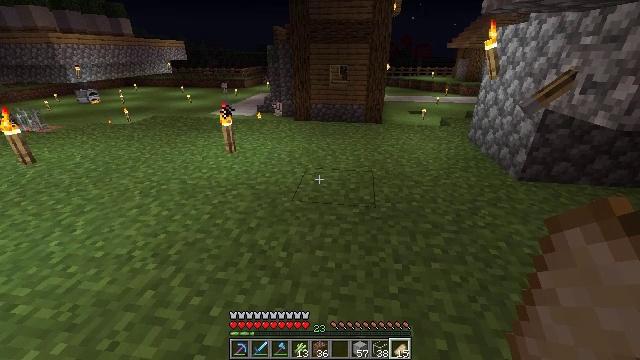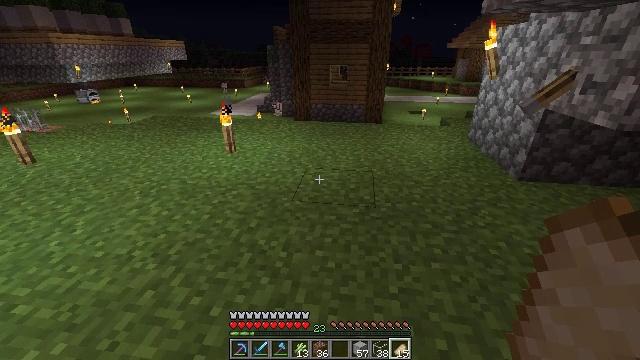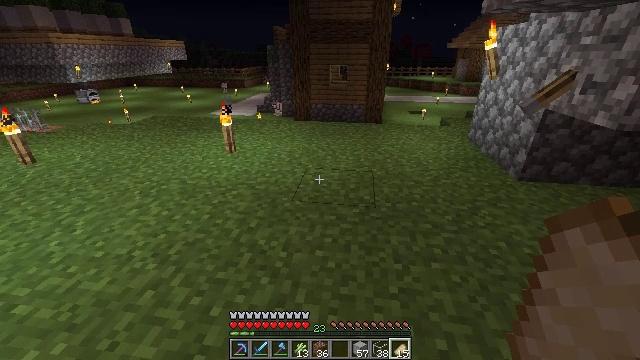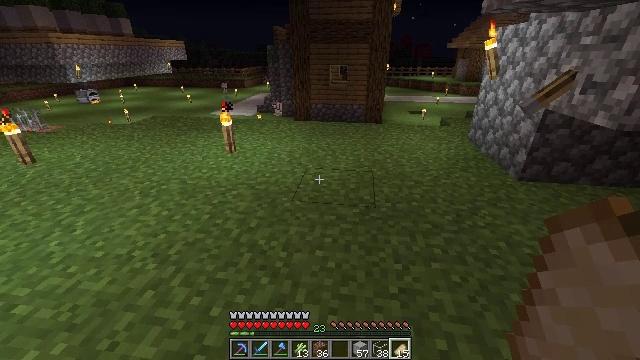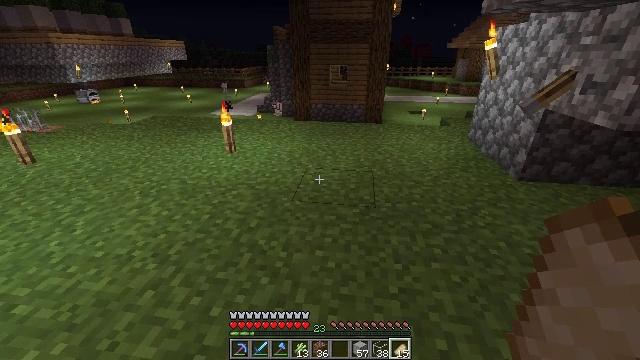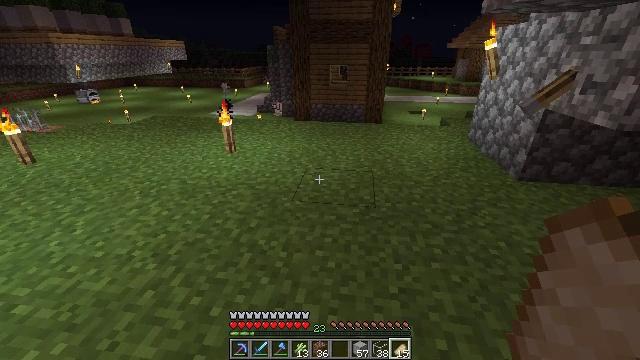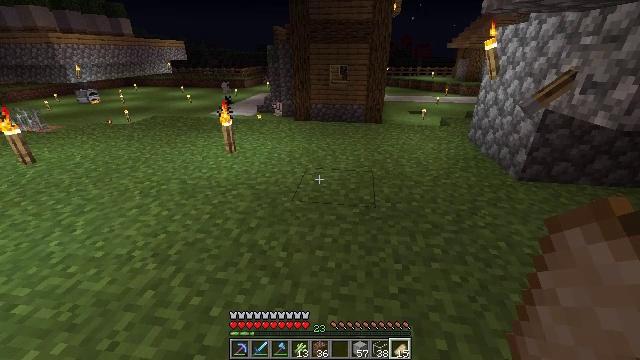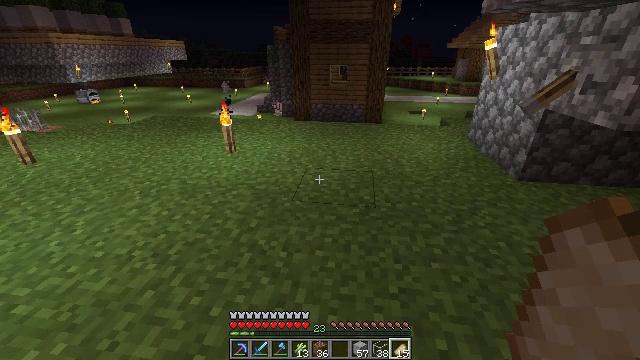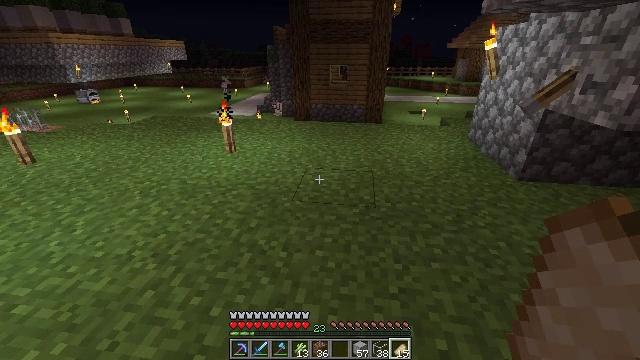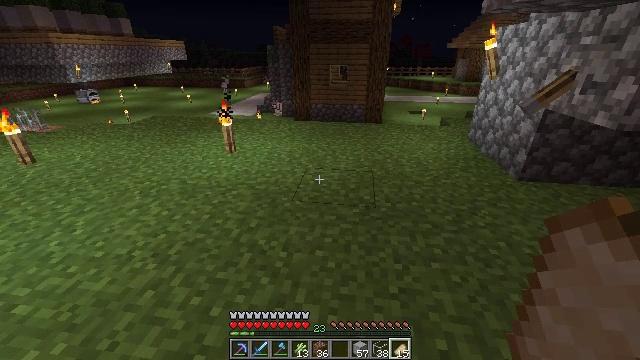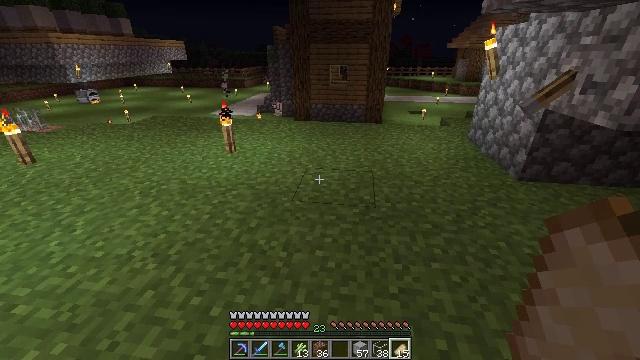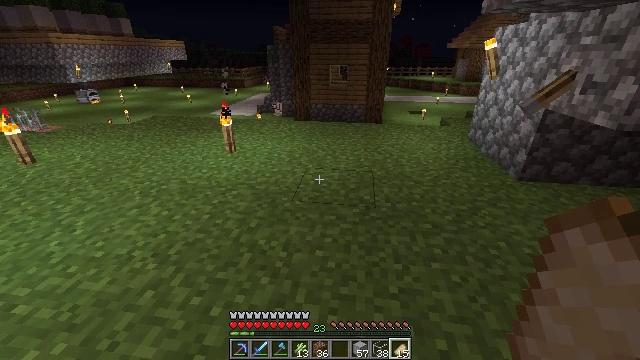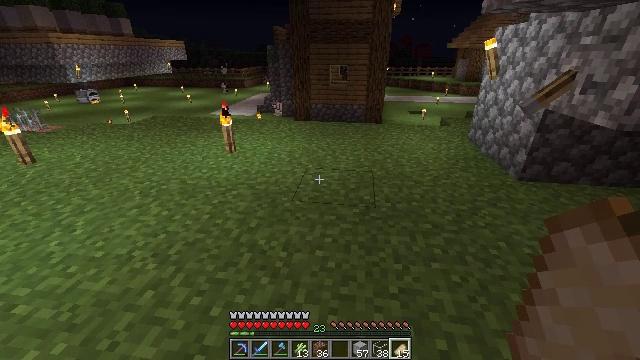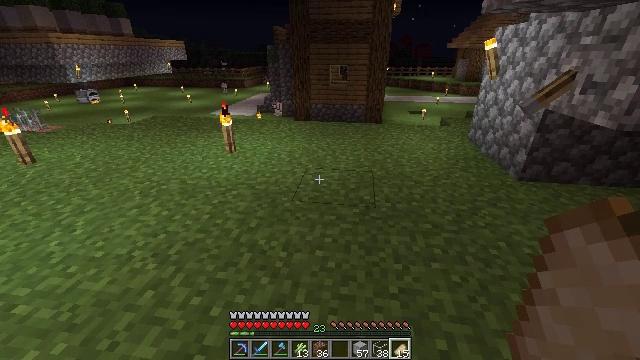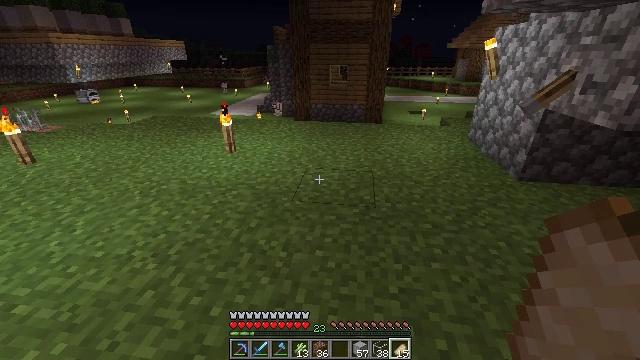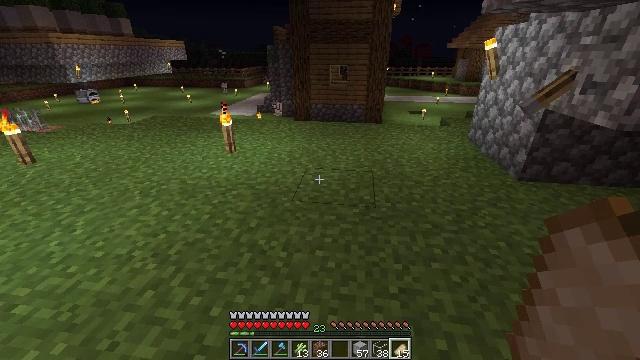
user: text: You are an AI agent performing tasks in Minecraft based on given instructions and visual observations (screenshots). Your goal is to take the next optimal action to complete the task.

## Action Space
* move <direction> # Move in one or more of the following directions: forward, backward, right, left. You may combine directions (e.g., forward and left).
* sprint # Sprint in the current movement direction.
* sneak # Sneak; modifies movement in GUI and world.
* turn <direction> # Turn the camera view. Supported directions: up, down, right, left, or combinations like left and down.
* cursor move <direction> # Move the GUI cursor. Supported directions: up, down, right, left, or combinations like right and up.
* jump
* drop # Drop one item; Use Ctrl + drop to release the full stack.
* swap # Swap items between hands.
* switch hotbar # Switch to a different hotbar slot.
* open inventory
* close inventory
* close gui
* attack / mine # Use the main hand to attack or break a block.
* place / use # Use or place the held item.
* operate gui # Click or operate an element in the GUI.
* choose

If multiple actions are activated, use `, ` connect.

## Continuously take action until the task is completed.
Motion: motion action
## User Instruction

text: Get green dye by smelting cactus in a furnace.
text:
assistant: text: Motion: no_op
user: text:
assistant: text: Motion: no_op
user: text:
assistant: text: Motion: no_op
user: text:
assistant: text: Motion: no_op
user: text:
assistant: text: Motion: no_op
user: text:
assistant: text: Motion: no_op
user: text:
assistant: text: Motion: no_op
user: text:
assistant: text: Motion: no_op
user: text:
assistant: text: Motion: no_op
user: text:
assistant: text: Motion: no_op
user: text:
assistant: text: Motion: no_op
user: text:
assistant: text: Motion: no_op
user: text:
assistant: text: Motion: no_op
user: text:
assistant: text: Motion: no_op
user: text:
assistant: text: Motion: no_op
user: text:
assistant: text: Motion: no_op
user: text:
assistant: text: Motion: no_op
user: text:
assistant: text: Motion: no_op
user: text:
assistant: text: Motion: no_op
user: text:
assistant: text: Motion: no_op
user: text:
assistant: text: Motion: no_op
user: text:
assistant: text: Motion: no_op
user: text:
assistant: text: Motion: no_op
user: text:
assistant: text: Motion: no_op
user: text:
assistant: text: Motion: no_op
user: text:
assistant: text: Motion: no_op
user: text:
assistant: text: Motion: no_op
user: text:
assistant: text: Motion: no_op
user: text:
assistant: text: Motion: no_op
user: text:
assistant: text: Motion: no_op